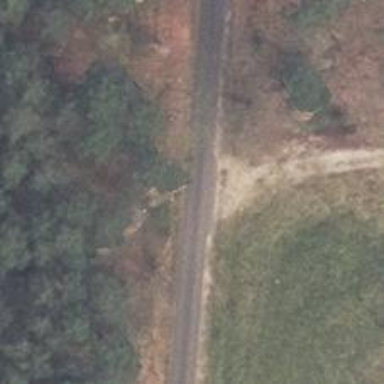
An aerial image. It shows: Sandy track road with grade 4 track type.